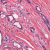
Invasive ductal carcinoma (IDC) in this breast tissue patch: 1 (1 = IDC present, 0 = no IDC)